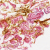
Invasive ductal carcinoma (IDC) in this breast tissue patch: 0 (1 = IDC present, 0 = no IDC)